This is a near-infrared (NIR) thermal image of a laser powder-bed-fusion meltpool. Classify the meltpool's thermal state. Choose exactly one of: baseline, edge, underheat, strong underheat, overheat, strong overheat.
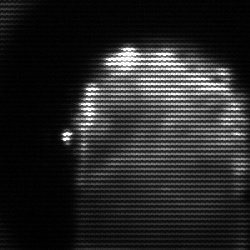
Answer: baseline